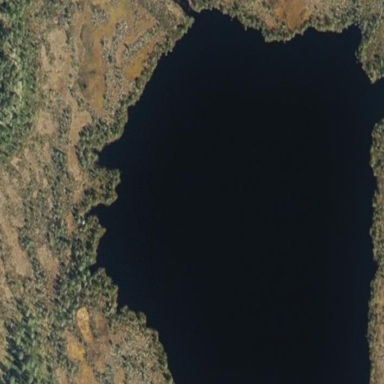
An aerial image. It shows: Lake with natural water.